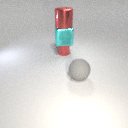
large cyan metal cube below large red metal cylinder